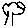
Label: tree